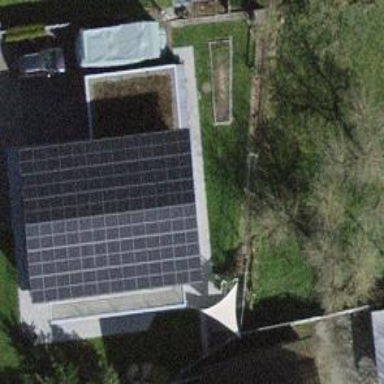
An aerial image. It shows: Solar power generator utilizing photovoltaic technology with solar photovoltaic panels.